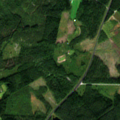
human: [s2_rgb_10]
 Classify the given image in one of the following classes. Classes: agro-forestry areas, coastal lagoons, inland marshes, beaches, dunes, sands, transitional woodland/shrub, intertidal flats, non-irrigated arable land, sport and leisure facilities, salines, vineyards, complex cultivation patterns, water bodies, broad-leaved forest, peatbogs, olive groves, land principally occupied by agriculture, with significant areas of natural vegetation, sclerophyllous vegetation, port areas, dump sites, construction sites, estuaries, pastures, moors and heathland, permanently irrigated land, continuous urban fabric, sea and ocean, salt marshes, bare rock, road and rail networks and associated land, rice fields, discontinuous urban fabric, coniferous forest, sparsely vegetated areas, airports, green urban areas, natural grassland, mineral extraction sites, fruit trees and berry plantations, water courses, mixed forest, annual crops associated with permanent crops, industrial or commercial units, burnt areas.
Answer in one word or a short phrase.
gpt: coniferous forest, mixed forest, transitional woodland/shrub